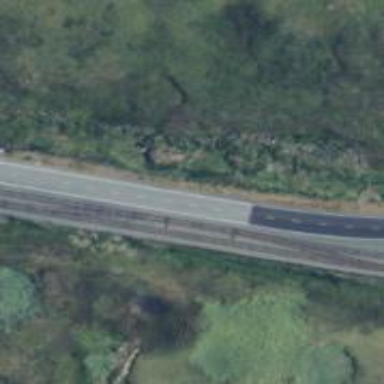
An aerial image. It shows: Rail spur service.